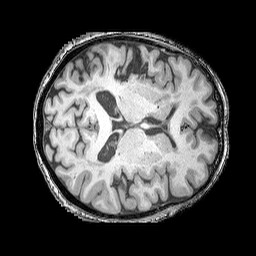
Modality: T1w
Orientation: axial
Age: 78
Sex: female
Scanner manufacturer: siemens
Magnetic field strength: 3 T
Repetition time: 2.25 s
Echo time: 0.00411 s